Aerial crown-view tile of a tropical tree (Barro Colorado Island, Panama), acquired 20250217:
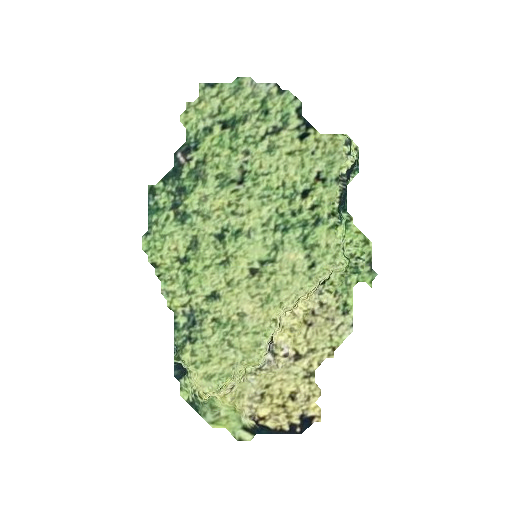
Species: Hieronyma alchorneoides
GBIF accepted scientific name: Hieronyma alchorneoides
Crown area: 85.556 m²